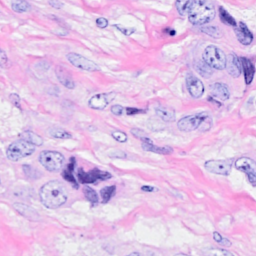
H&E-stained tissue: Breast